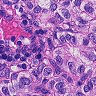
Metastatic tissue present: yes